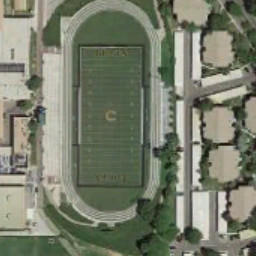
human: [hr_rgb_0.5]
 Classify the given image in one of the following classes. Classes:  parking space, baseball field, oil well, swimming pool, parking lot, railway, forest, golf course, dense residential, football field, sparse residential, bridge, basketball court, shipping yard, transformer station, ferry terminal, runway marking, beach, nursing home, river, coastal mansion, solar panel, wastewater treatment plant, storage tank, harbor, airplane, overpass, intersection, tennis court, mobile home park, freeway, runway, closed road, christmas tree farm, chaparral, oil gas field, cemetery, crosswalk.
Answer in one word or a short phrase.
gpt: football field